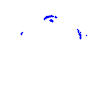
Particle: proton